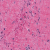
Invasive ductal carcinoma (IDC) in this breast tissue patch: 0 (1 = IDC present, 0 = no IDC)